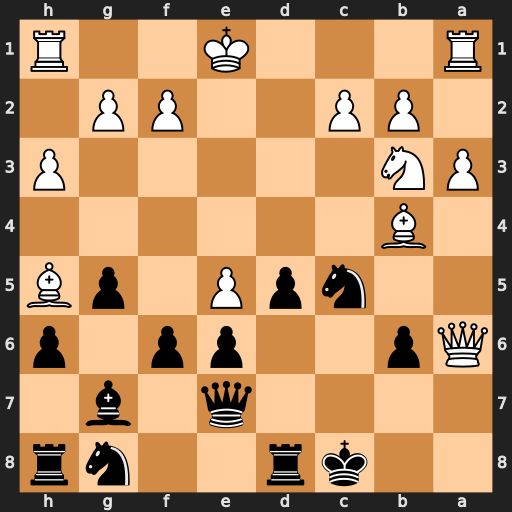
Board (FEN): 2kr2nr/4q1b1/Qp2pp1p/2npP1pB/1B6/PN5P/1PP2PP1/R3K2R
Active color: b
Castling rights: KQ
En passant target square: -
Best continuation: Nxa6 Bxe7 Nxe7 exf6 Bxf6